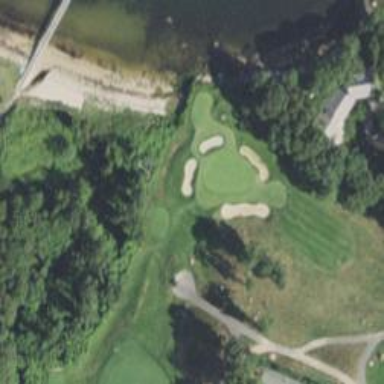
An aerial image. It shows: View of golf hole.